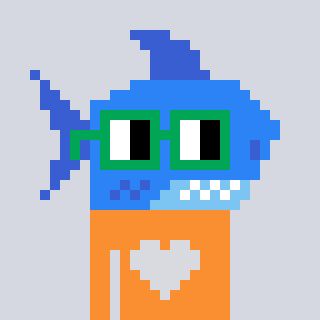
a pixel art character with square green glasses, a shark-shaped head and a orange-colored body on a cool background